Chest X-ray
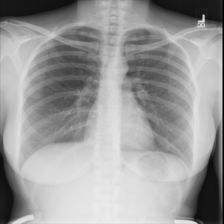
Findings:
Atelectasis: negative
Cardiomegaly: negative
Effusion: negative
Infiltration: negative
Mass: negative
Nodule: negative
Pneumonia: negative
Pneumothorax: negative
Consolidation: negative
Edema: negative
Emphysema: negative
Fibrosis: negative
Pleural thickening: negative
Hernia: negative